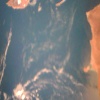
Label: water